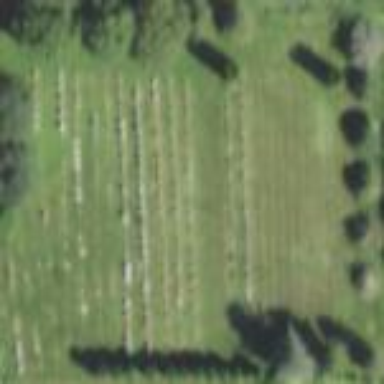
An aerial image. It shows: Cemetery.